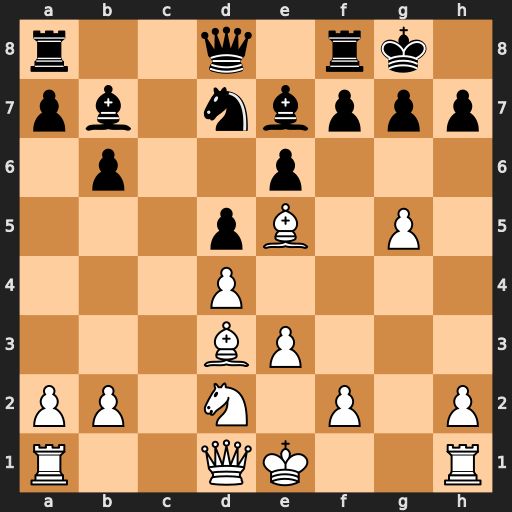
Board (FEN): r2q1rk1/pb1nbppp/1p2p3/3pB1P1/3P4/3BP3/PP1N1P1P/R2QK2R
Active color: w
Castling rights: KQ
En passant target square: -
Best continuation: Bxh7+ Kxh7 Qh5+ Kg8 Bxg7